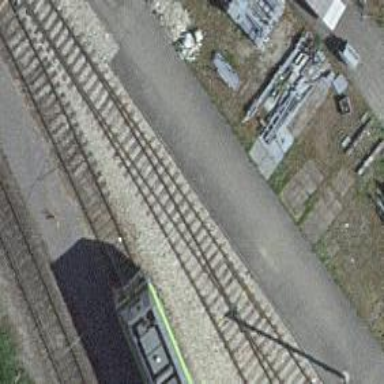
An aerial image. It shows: Railway switch.